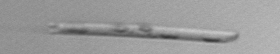
Label: Eucampia_morphytype1